Question: I would like to implement a web page which contains tabs, the tabs are on top, bottom and left hand side of the page, like following:

Where the middle space is used for content change when user clicked a tab.
I am wondering What is the best way to implement this kind of layout?
I intend to use html table, but I am not sure if table cell can be CSS to a tab-like component? And how to do that?
Or is there any other way to implement this which is better than a table?
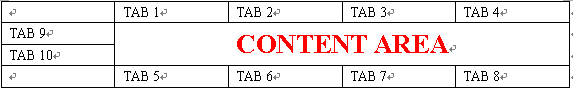
Answer: Do not use a 'table', as this is not tabular data.
Instead, you should consider using 'div's and styling with 'display:table;' etc.
So, you would use
'''
display:table;
display:table-cell;
display:table-column;
display:table-row;
'''
Then you could use jQuery to make the 'div's clickable and to 'show()' and 'hide()' the content.
Here is a simplified version to get you started:
HTML
'''
<div id="page">
<div id="top_row">
<div class="top_row_cell" id="tab1">Tab 1</div>
<div class="top_row_cell" id="tab2">Tab 2</div>
<div class="top_row_cell">Tab 3</div>
</div>
<div id="middle_row">
<div class="middle_row_cell"></div>
<div class="middle_row_cell empty"></div>
<div class="middle_row_cell empty"></div>
</div>
<div class="content" id="content1">This is the content</div>
<div class="content hidden" id="content2">THIS IS THE OTHER CONTENT</div>
</div>
'''
CSS
'''
div#page{
display:table;
border-collapse:collapse;
width:500px;
position:relative;
}
div#top_row, div#middle_row{
display:table-row;
}
div.top_row_cell, div.middle_row_cell{
display:table-cell;
width:160px;
height:50px;
border:1px solid red;
border-collapse:collapse;
text-align:center;
}
div.middle_row_cell.empty{
border:none;
}
div.content{
display:block;
position:absolute;
top:52px;
left:166px;
background:red;
color:white;
width:334px;
height:51px;
}
div.hidden{
display:none;
}
'''
JS
'''
$('#tab1').click(function(){
$('.content').addClass('hidden');
$('#content1').removeClass('hidden');
});
$('#tab2').click(function(){
$('.content').addClass('hidden');
$('#content2').removeClass('hidden');
});
'''
<URL>
NOTE:
1. the jQuery is super simplified and is just for show. More robust logic is needed
2. I only coded clicks for tabs 1 and 2